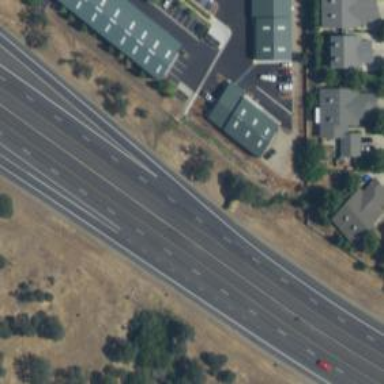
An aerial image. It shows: Expressway with asphalt surface classified as trunk highway.